Field crop: tomato
Growth stage: 1
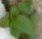
Species: solanum